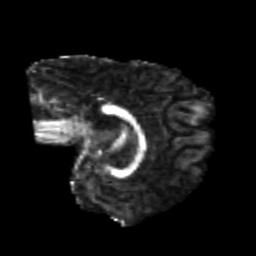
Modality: FA
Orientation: sagittal
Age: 20
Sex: female
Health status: healthy
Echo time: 0.074 s